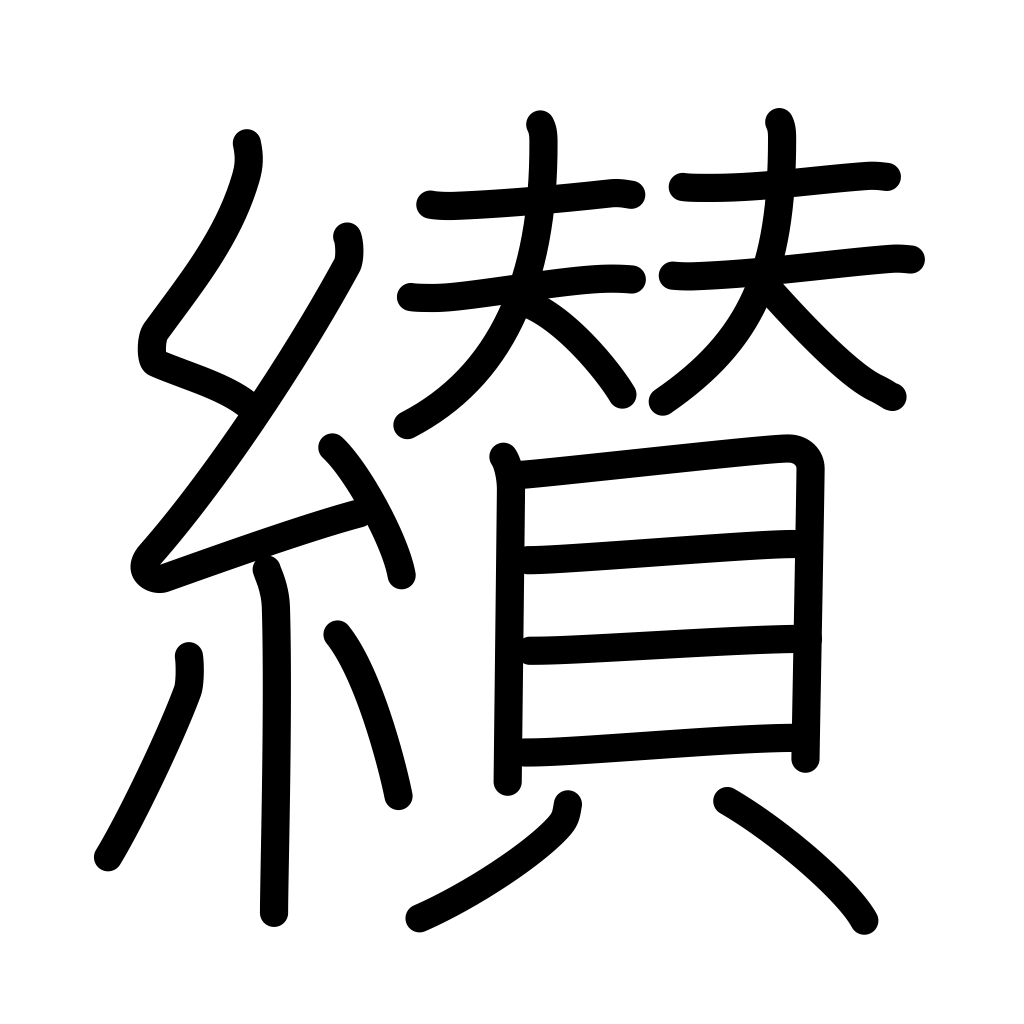
Meaning: succeed to, inherit